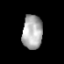
Tissue: prostate
Cell type: T cells
Senescence score: 0.2727
Nuclear area (px): 673
Mean DAPI intensity: 173.104